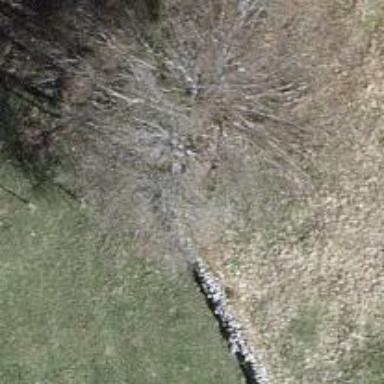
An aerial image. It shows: Wall barrier.